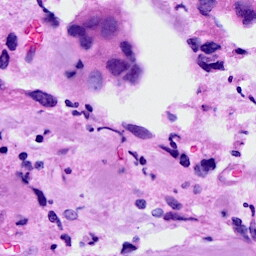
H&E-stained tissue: Breast